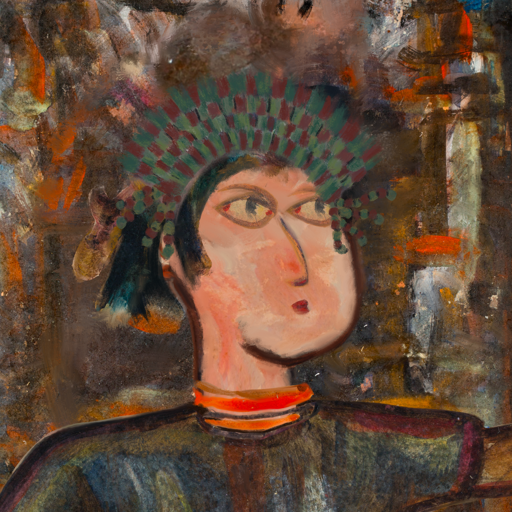
Background: GypsyQueen, Head And Neck Side: Roy_Bahadur, Face Side: GypsyMother, Bust: Mosgoul, Hair Side: Pipe, Head Accessory: After_Raid_Crown, Second Necklace: Blank, Necklace: Experience, Baby: Blank